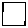
Label: square